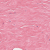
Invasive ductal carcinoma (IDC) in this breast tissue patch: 0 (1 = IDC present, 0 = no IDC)